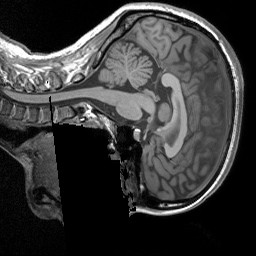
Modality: T1w
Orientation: sagittal
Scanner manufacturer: siemens
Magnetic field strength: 3 T
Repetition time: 1.9 s
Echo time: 0.00267 s